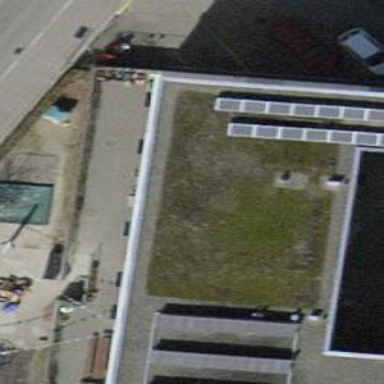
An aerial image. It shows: Kindergarten.